Question: I am working on a website that features many links on the same page:
<URL>
To let the user know what item they are currently viewing, I'd like to implement a small triangle that points at the currently selected item.
example:

How could I go about doing this without making each link a separate page?
sample of the link I am working with- (I have to keep the current href and rel)
'''
<a class="grey show_hide" href="#" rel="#projects" >
PROJECTS
</a>
'''
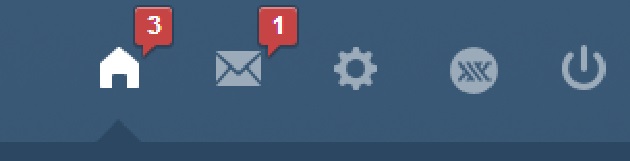
Answer: In most cases this is done by using pseudo elements ':before' and/or ':after' like so (<URL>
CSS:
'''
/* creates triangle */
.selected:after {
content:"";
display:block; /* reduce the damage in FF3.0 */
position:absolute;
bottom:-2px;
left:50%;
width:0;
margin-left:-10px;
border-width:0px 15px 15px;
border-style:solid;
border-color:white transparent;
}
div.links {
display: inline-block;
position:relative; // you must have this to position the triangle propery
width: 25%;
height: 45px; // adjust height to fit the menu
float: left;
text-align: center;
font-size: 24px;
padding-top: 10px;
}
'''
jQuery:
'''
$(function(){
$('.show_hide').click(function(){
$('div.links').removeClass('selected'); // remove all other 'selected' links
$(this).parent().addClass('selected'); // sets the current .links to be selected
});
});
'''